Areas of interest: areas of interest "Tennis Court"
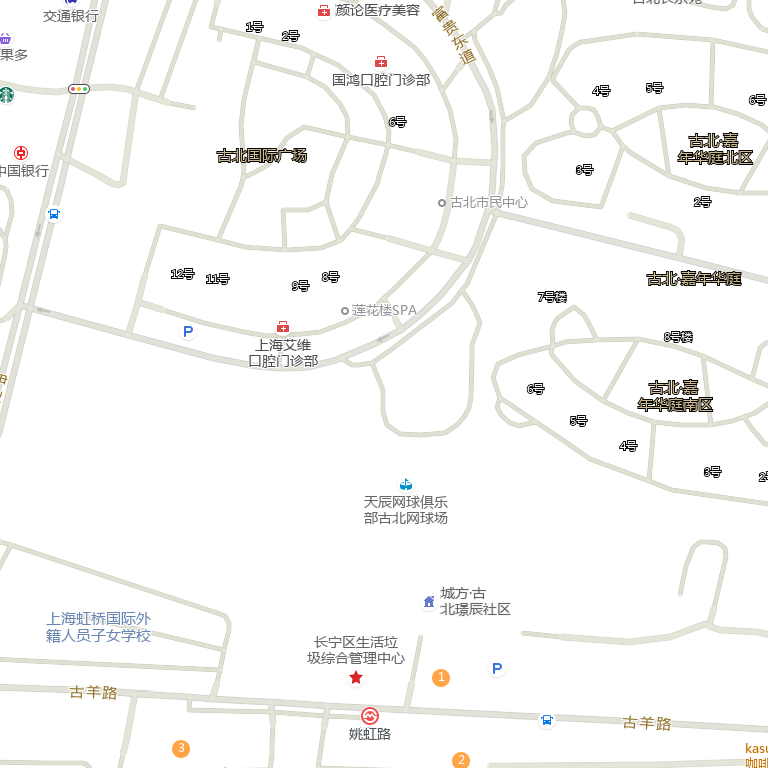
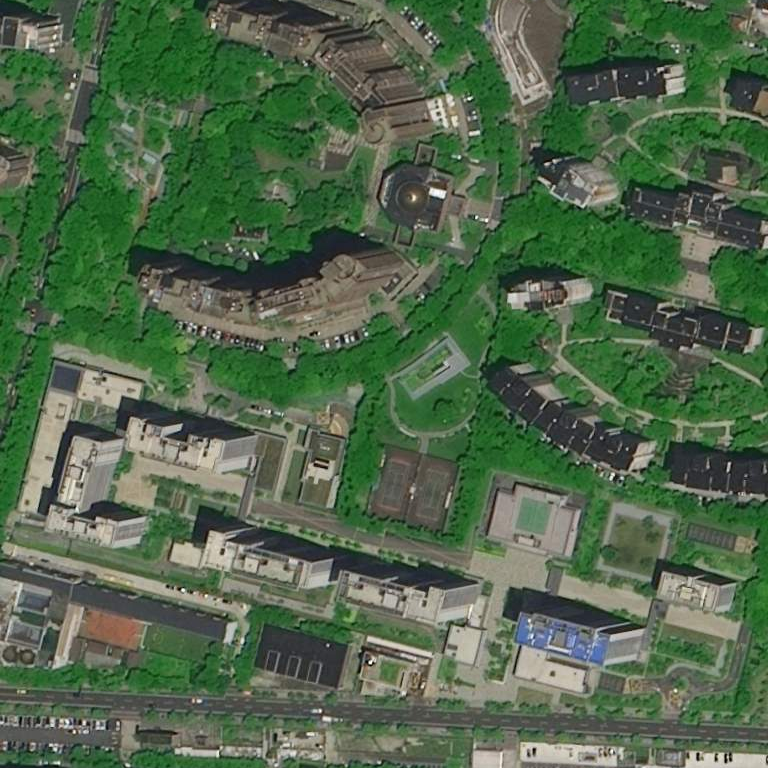